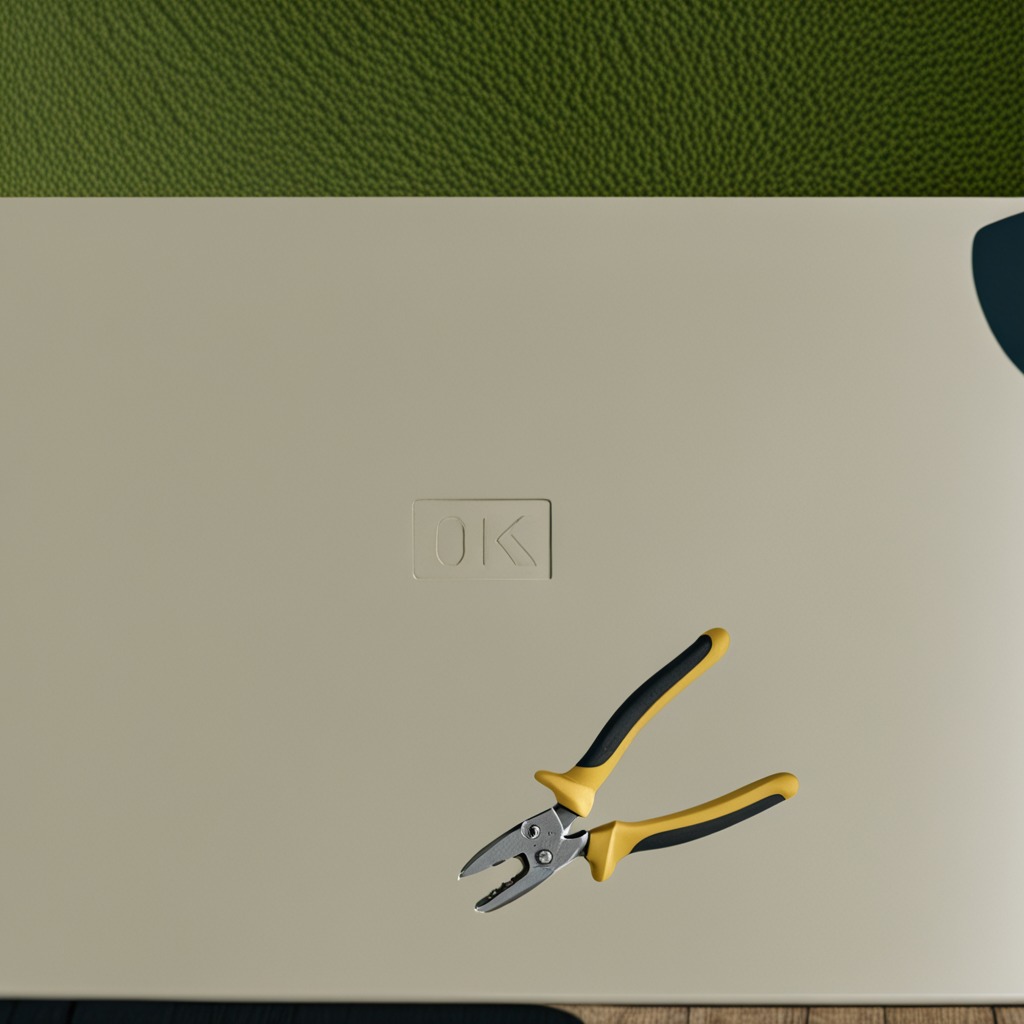
A plier lies on the textured surface of the utility table.